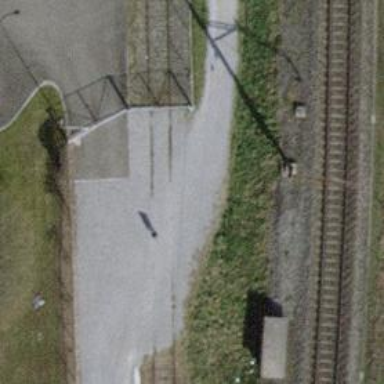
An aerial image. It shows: Disused railway spur with one track.